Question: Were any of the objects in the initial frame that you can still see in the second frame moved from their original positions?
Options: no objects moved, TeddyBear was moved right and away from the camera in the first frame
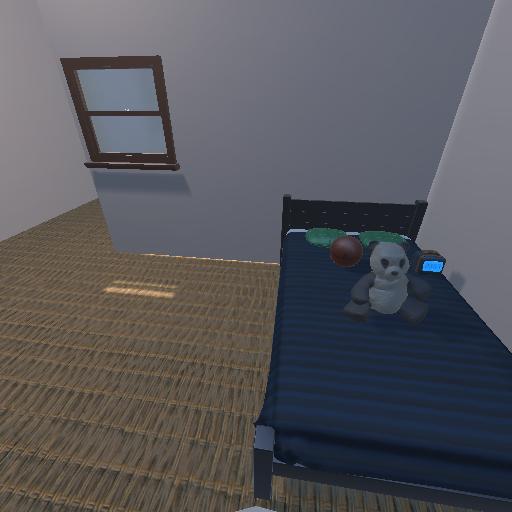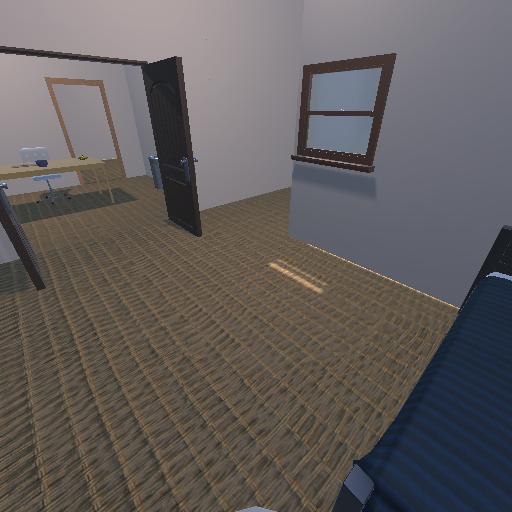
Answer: no objects moved